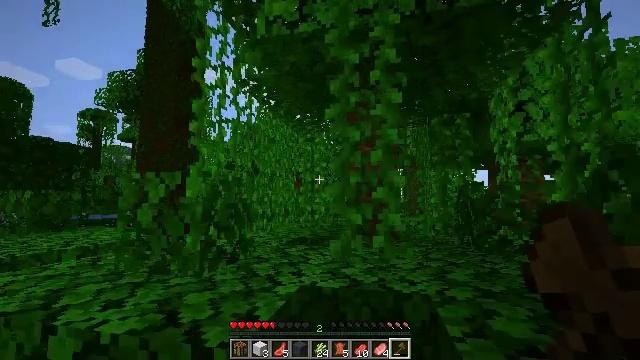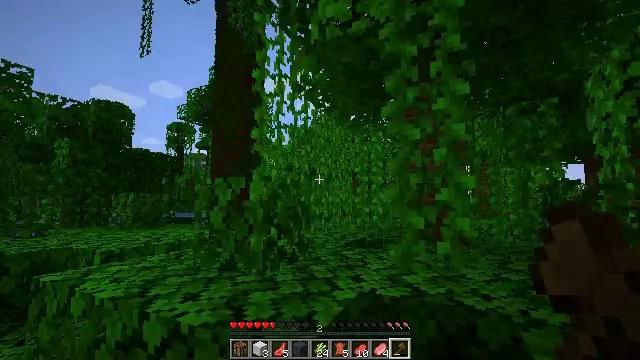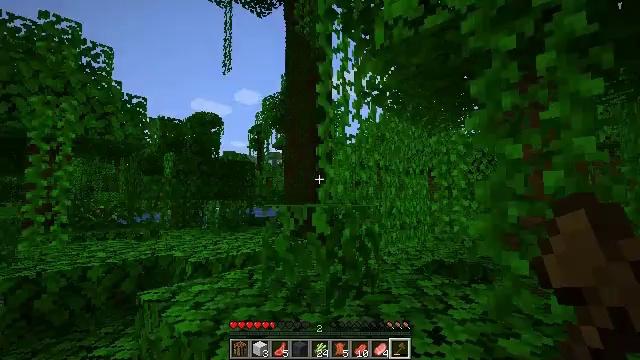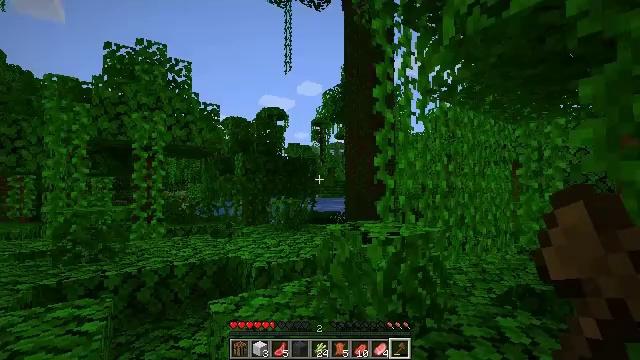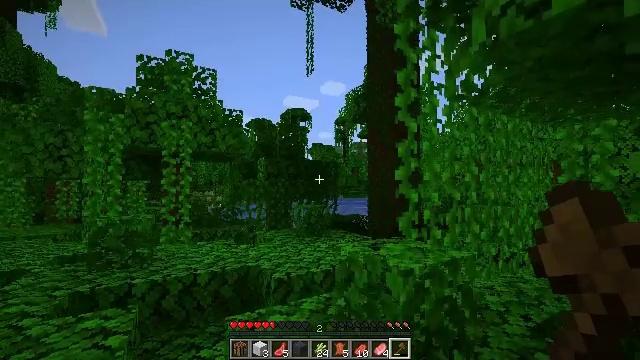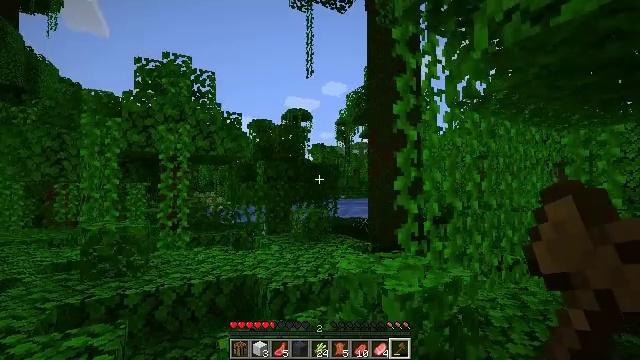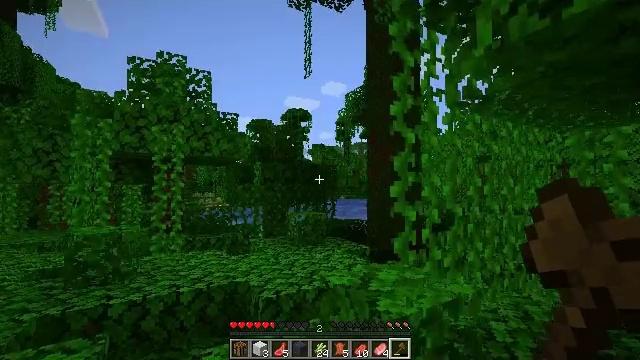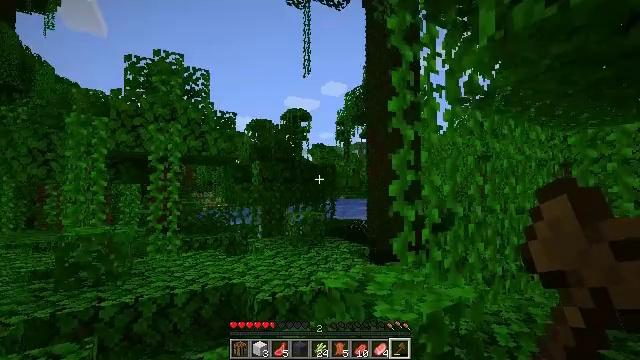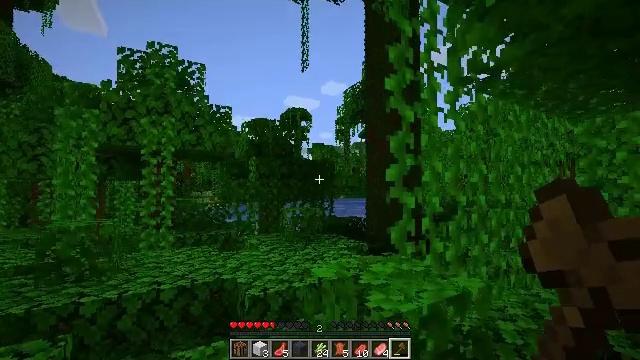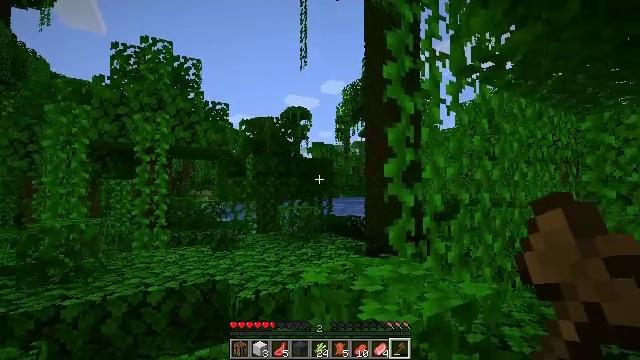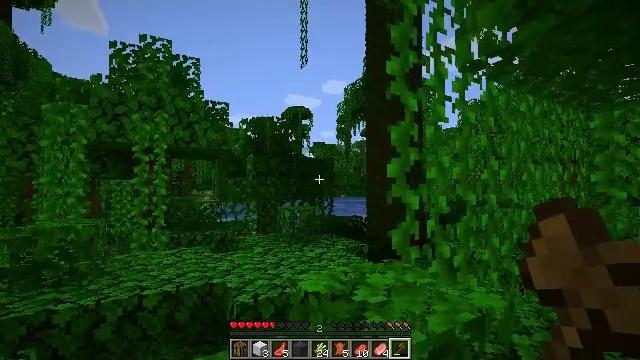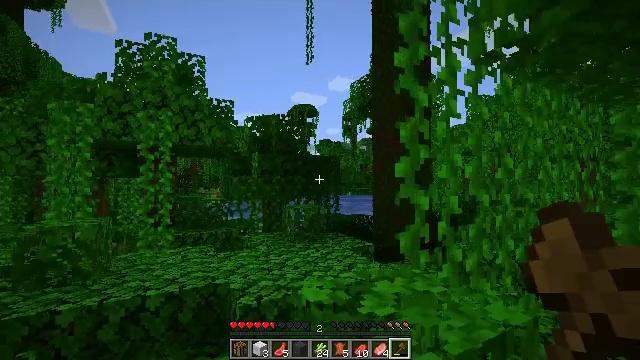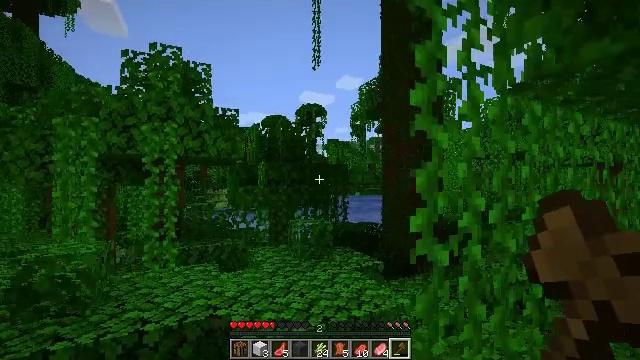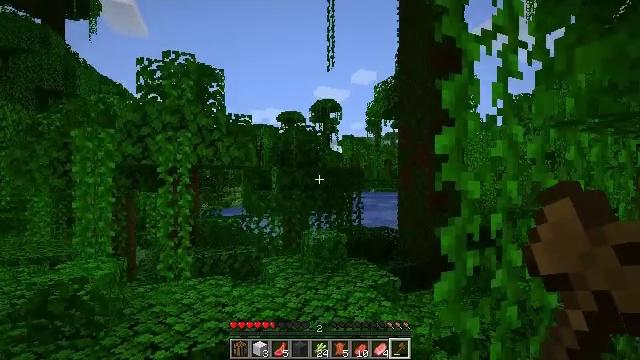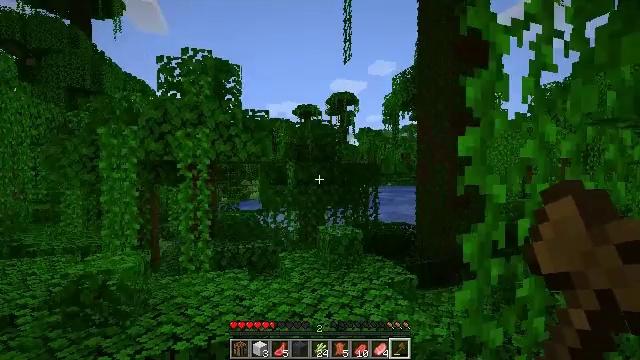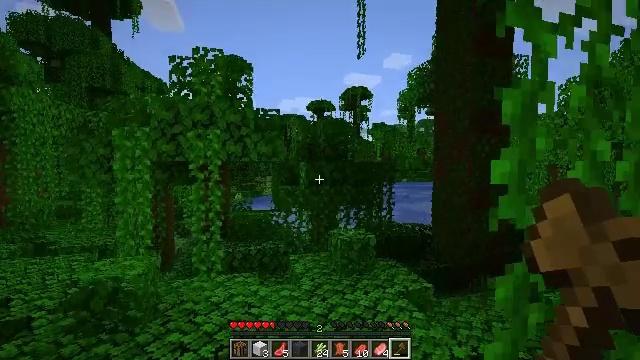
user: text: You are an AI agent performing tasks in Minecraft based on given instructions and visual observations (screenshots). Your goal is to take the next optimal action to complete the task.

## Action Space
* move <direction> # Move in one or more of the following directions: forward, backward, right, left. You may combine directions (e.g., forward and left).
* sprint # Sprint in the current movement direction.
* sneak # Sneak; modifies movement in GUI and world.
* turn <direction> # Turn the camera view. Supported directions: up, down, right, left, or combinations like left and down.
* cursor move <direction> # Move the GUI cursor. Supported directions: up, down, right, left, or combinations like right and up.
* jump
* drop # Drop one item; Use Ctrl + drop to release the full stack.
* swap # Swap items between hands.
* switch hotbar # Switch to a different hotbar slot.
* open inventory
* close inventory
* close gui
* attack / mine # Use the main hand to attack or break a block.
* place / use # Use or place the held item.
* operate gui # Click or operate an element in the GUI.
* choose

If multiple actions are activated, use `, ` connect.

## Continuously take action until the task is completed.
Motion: motion action
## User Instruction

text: Collect bamboo for crafting.
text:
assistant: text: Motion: move forward, sprint, turn left, jump
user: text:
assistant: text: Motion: move forward, sprint, turn left and down, jump
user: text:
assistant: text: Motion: move forward, sprint, turn left and down, jump
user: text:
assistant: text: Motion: move forward, turn left, jump
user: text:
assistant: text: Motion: move forward, jump
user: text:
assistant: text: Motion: move forward, jump
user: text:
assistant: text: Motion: move forward, jump
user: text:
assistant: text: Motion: move forward, jump
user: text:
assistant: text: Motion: move forward, jump
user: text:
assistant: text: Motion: move forward, sprint, jump
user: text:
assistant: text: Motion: move forward, sprint, turn left, jump
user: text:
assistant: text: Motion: move forward, sprint, turn left, jump
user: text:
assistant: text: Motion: move forward, sprint, turn left and down, jump
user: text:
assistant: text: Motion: move forward, turn left and down, jump
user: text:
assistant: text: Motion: move forward, turn left and down, jump
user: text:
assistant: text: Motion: move forward, turn left and down, jump
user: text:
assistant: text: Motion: move forward, turn left, jump
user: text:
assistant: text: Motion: move forward, jump
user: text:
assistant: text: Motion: move forward, sprint, jump
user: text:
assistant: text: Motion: move forward, sprint, jump
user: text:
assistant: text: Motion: move forward, sprint, jump
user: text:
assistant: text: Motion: move forward, sprint, jump
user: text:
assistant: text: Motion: move forward, sprint, jump
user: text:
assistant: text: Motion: move forward, jump
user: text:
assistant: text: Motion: move forward, turn right, jump
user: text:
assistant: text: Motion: move forward, turn right and down, jump
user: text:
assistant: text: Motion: move forward, turn right and down, jump
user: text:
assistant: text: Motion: move forward, turn right, jump
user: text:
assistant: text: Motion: move forward, turn right, jump
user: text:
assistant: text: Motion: move forward, sprint, turn right, jump